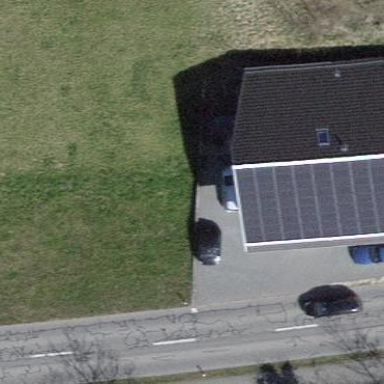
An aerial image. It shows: Building with tiled roof.